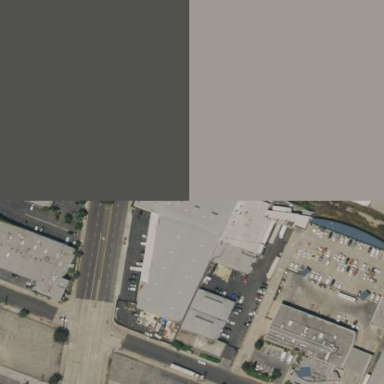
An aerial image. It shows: Warehouse building.